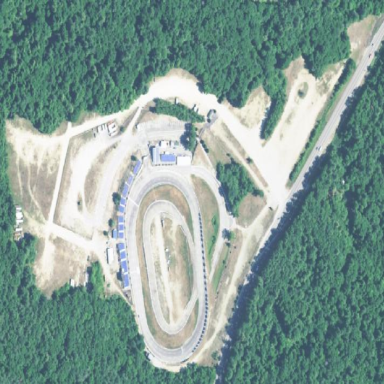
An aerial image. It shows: Sports center specializing in motorsports.